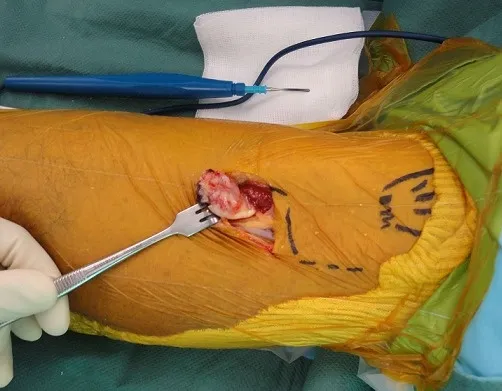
Single anterior approach of the elbow.
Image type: medical_photograph (other_medical_photograph)